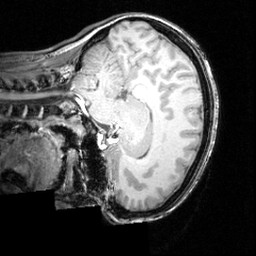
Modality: T1w
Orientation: sagittal
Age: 22
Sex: female
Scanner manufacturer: siemens
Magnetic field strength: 3.951 T
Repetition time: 2.5 s
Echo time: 0.00393 s